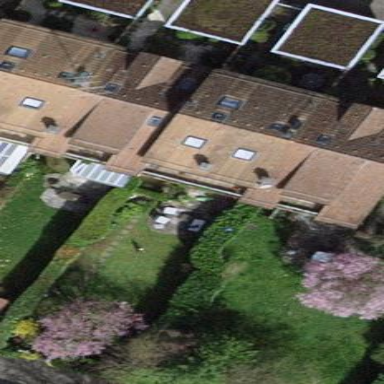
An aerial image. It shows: Garden enclosed by fence.